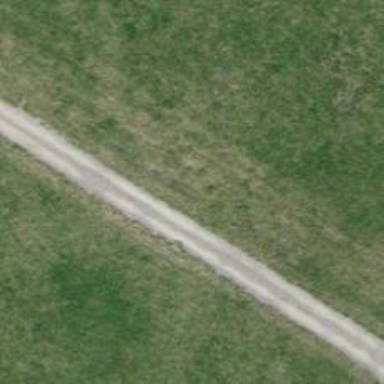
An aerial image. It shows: Path surfaced with fine gravel.